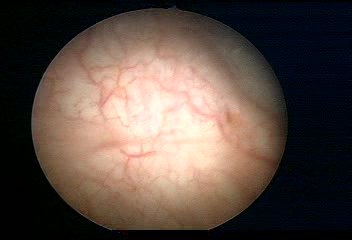
Modality: WLC
Class: Normal mucosa
Bladder cancer association: No